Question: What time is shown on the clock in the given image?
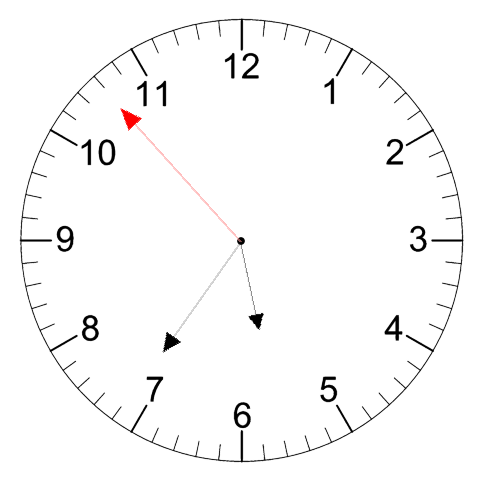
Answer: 05:35:53